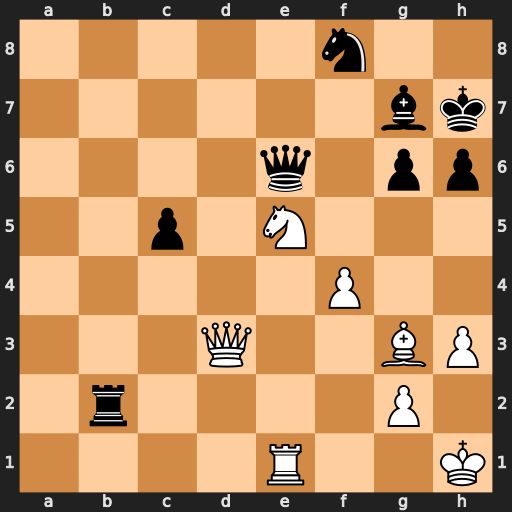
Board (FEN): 5n2/6bk/4q1pp/2p1N3/5P2/3Q2BP/1r4P1/4R2K
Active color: w
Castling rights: -
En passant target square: -
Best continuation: Nc4 Qf6 Nxb2